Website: lowes
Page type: newsletter-management
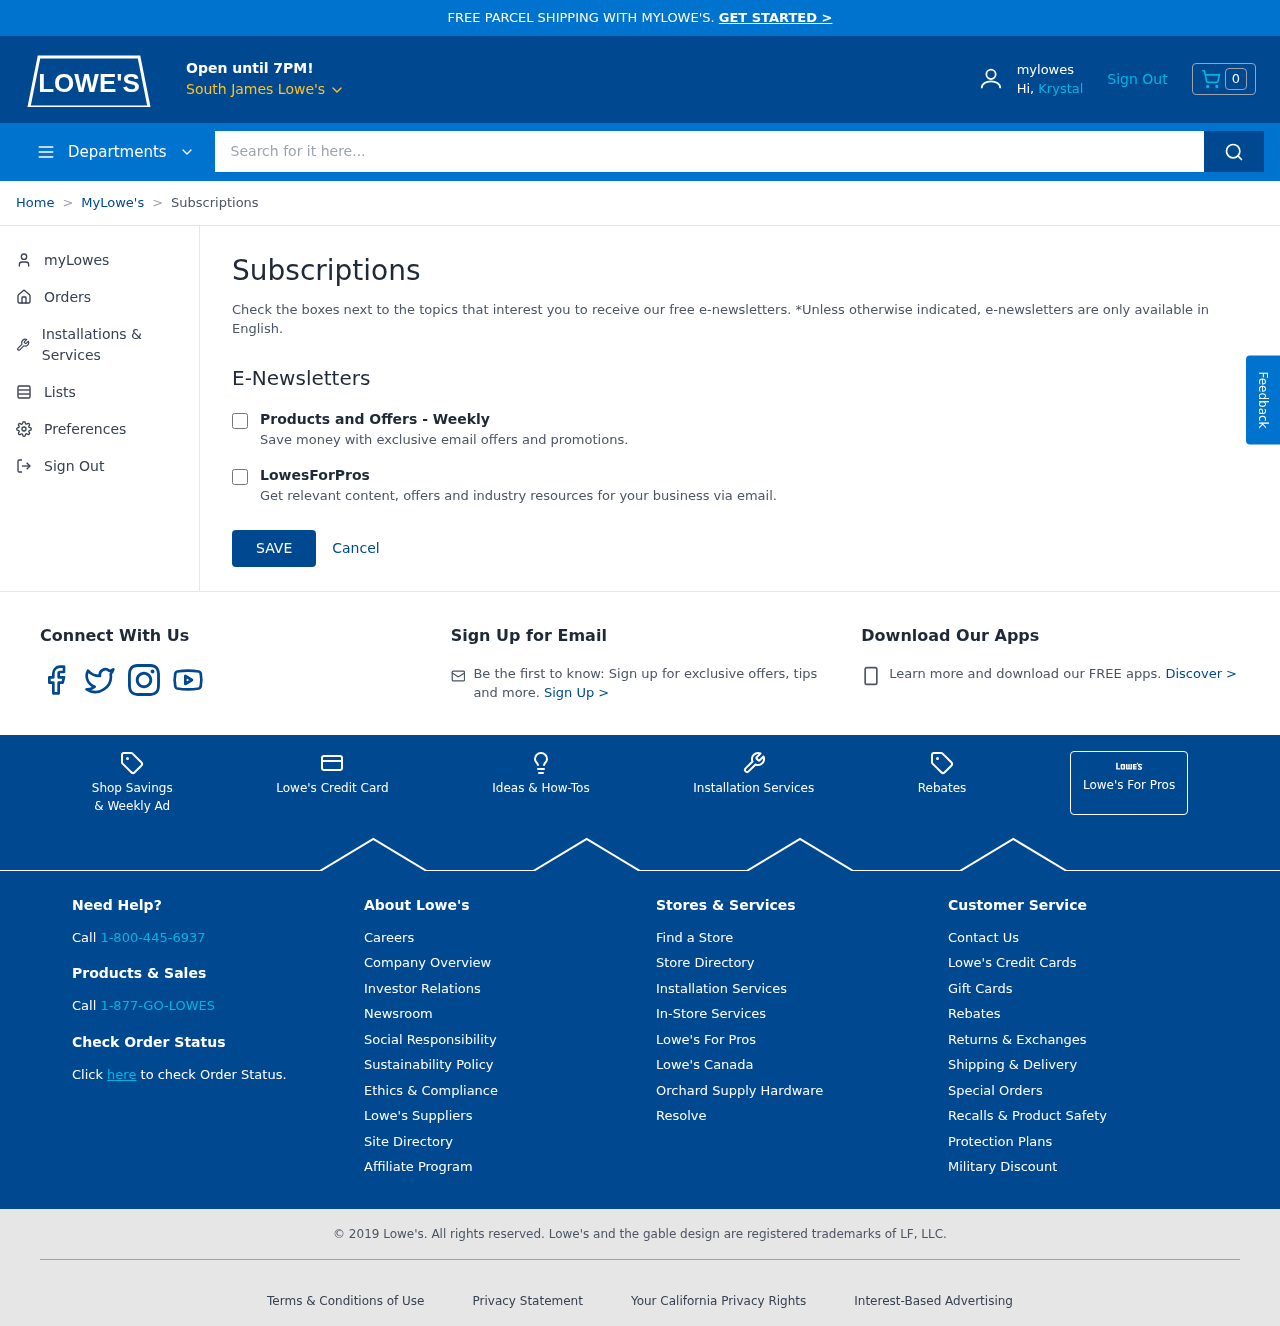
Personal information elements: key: PII_CITY
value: South James Lowe's
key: PII_FIRSTNAME
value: Krystal
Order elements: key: ORDER_NUM_ITEMS
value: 0
Search elements: key: HEADER_SEARCH
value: Search for it here...